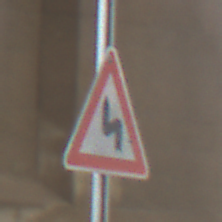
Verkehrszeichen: DoppelkurveZunaechstLinks
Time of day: Midday
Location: Roofed (Beach)
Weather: Overcast
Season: NotSpecified
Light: Natural